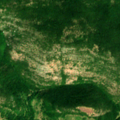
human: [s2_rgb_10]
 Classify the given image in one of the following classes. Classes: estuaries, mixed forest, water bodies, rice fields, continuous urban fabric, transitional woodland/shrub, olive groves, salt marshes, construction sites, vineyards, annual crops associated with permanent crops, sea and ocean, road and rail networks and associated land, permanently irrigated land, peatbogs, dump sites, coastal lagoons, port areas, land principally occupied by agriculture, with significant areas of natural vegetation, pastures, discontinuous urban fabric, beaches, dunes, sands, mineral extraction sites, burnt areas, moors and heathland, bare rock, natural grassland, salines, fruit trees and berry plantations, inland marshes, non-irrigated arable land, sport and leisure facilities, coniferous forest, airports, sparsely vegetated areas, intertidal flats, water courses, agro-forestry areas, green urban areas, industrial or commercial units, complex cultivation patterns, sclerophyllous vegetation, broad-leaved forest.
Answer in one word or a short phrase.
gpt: land principally occupied by agriculture, with significant areas of natural vegetation, broad-leaved forest, transitional woodland/shrub